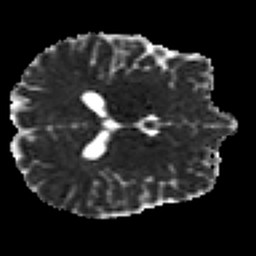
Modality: MD
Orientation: axial
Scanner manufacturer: siemens
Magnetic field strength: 3 T
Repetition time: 7.8 s
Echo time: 0.09 s